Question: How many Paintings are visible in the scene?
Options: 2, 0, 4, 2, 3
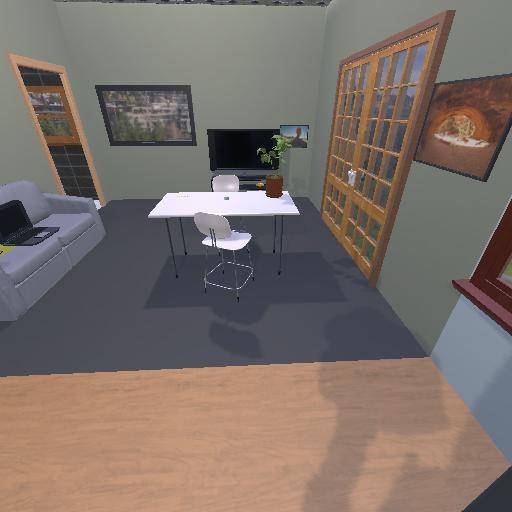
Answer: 2